Question: I want to play(shared, not multiple) video file(mp4) using (with output videothread to ) on multiple monitors on the single computer, connected by HDMI/DVI cable.
I made a video playback on a single monitor, but I need to play this video on several monitors as one.
I need of crossplatform(Linux/Windows) solution and i must provide configuration monitors for playing video in my application.
Whether it is possible to organize a means of QT 5.4 or extended C++ libraries?
If yes, please prompt me the best way to do it.
Sorry for bad English and thanks for the help in advance!
Hello! I need to make playing video overlay images.
I am used QT components QMediaPlayer and QGraphicsVideoItem to organize it.
But I could not stretch the video to fill the screen(fullscreen mode).
It looks like this:

Please, help me. Thank you.
'''
#include "mainwindow.h"
#include "ui_mainwindow.h"
#include <QWebView>
#include <QVBoxLayout>
#include <QFile>
#include <QMediaPlayer>
#include <QtMultimedia>
#include <QGraphicsVideoItem>
MainWindow::MainWindow(QWidget *parent) :
QMainWindow(parent),
ui(new Ui::MainWindow)
{
ui->setupUi(this);
QVBoxLayout *layout = new QVBoxLayout;
layout->setContentsMargins(0, 0, 0, 0);
this->centralWidget()->setLayout(layout);
layout->addWidget(ui->graphicsView);
ui->graphicsView->setStyleSheet("background: transparent");
this->showMaximized();
QMediaPlayer * player = new QMediaPlayer();
QGraphicsVideoItem *item = new QGraphicsVideoItem;
QGraphicsScene * scene = new QGraphicsScene;
item->setSize(QSize(ui->graphicsView->width(),ui->graphicsView->height()));
ui->graphicsView->setScene(scene);
player->setVideoOutput(item);
qDebug() << item;
ui->graphicsView->scene()->addItem(item);
QPixmap pix1( "/home/ibragim/examples/ntv.png" );
player->setMedia(QUrl::fromLocalFile("/home/ibragim/examples/sm.mp4"));
player->play();
ui->graphicsView->show();
ui->graphicsView->scene()->addPixmap(pix1.scaledToHeight(100))->setPos(160,30);
}
MainWindow::~MainWindow()
{
delete ui;
}
'''
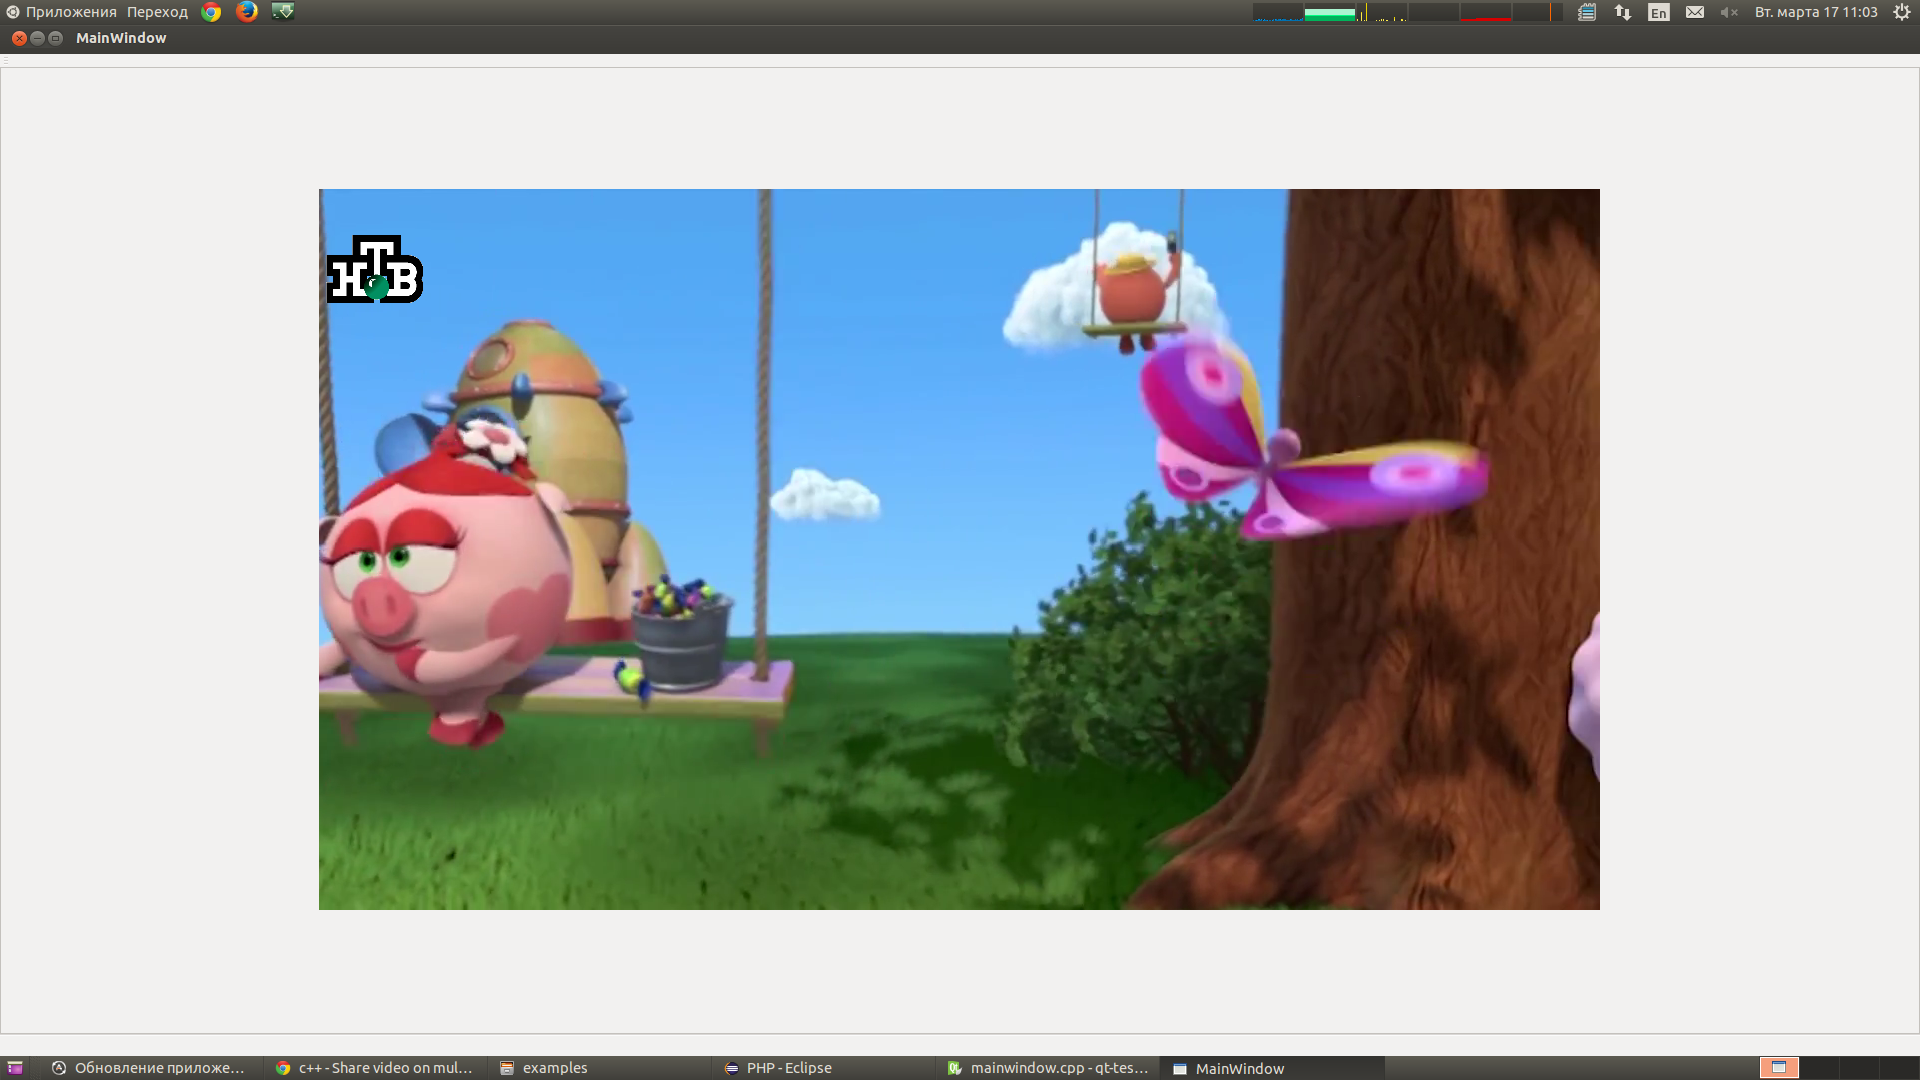
Answer: this might do what you desire ...
'''
void QGraphicsView::fitInView(const QGraphicsItem * item, Qt::AspectRatioMode aspectRatioMode = Qt::IgnoreAspectRatio)
This is an overloaded function.
Ensures that item fits tightly inside the view, scaling the view according to aspectRatioMode.
'''